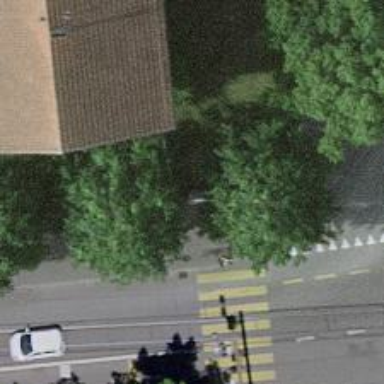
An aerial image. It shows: Street cabinet.